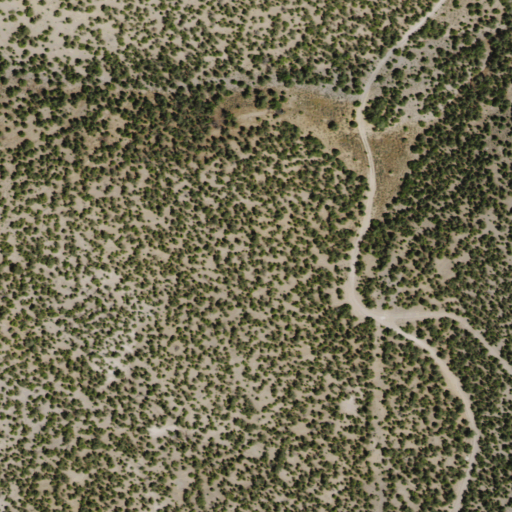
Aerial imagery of gap in Nevada named Little Lake Pass containing evergreen forest and shrub